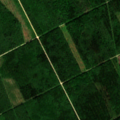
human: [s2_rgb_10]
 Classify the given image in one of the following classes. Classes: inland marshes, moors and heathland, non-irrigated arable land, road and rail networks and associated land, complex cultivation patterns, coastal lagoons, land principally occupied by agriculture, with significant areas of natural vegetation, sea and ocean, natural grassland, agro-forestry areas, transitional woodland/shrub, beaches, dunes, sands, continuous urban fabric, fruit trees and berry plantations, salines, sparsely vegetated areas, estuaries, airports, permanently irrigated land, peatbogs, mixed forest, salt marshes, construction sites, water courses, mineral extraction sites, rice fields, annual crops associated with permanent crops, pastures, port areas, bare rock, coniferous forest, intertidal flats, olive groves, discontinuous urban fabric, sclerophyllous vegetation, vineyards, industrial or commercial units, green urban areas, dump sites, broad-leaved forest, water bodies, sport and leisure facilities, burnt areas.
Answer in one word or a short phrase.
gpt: broad-leaved forest, mixed forest, transitional woodland/shrub